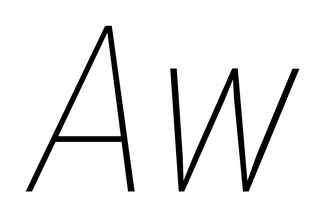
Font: Roboto-Italic_Condensed_Thin_Italic